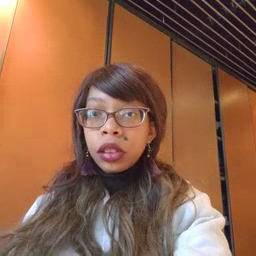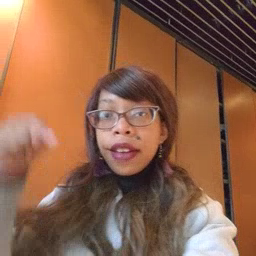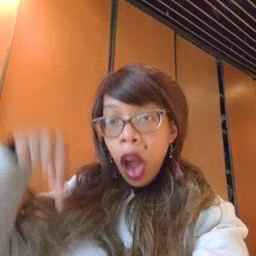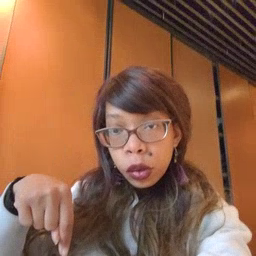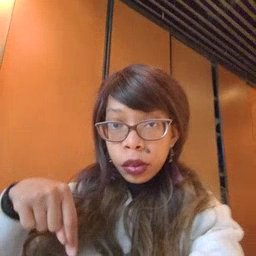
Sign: down